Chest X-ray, PA view. Patient: 70 years old, sex M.
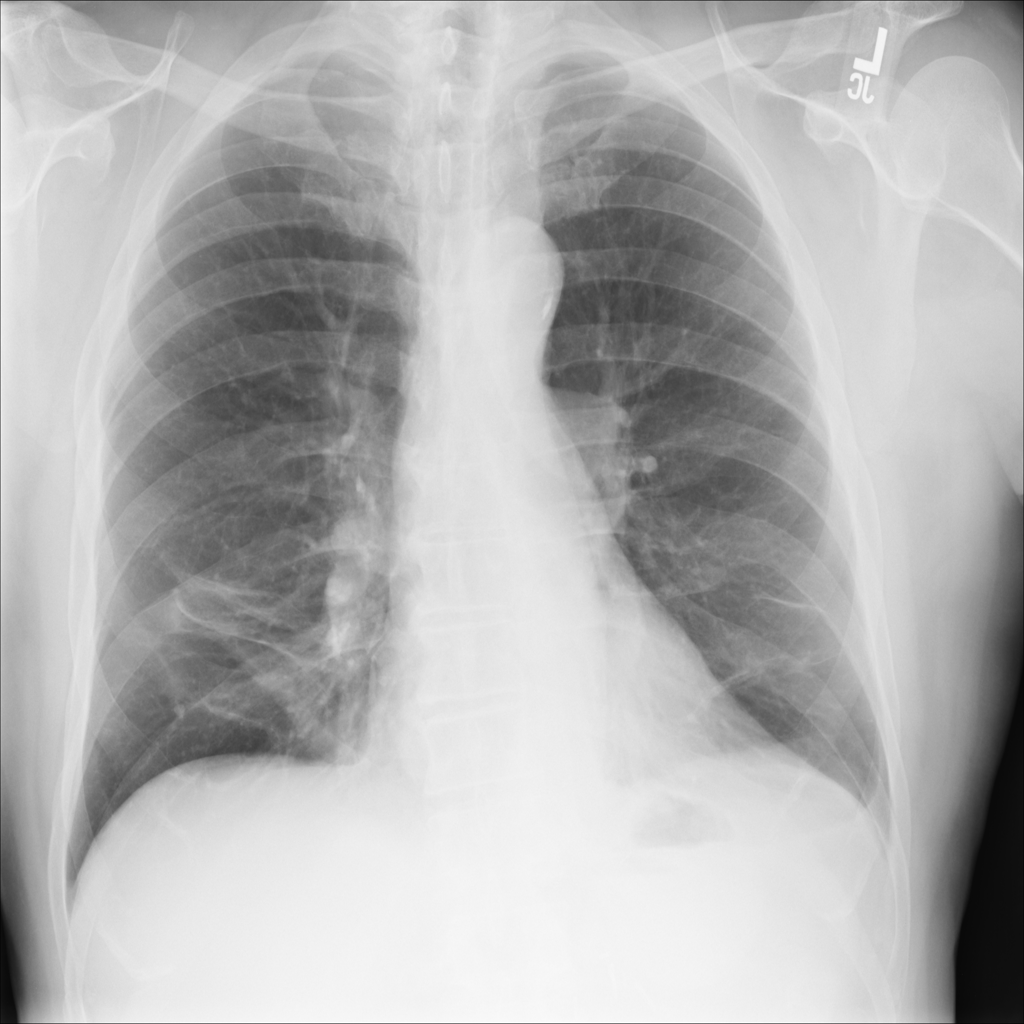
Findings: Atelectasis, Nodule